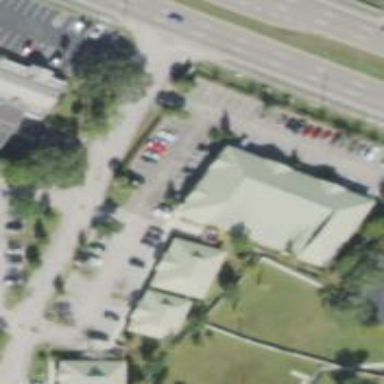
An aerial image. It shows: Commercial building.